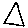
Label: triangle